Aerial crown-view tile of a tropical tree (Barro Colorado Island, Panama), acquired 20250715:
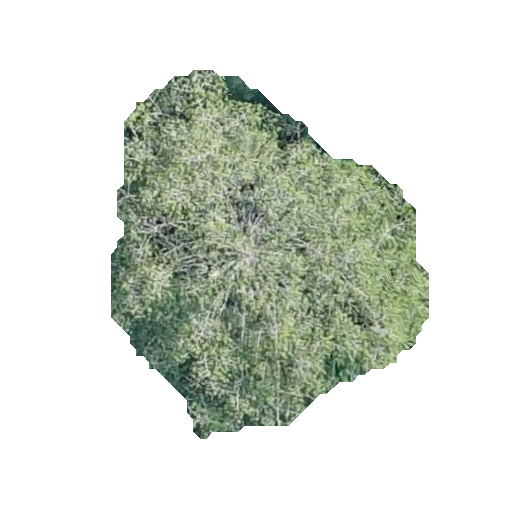
Species: Virola surinamensis
GBIF accepted scientific name: Virola surinamensis
Crown area: 120.498 m²